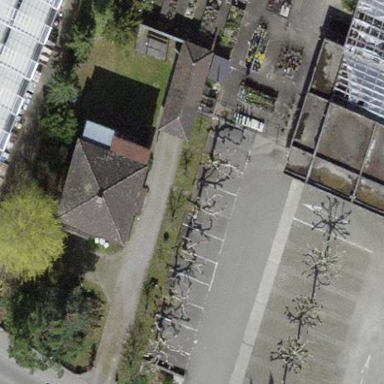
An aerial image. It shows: Parking area.